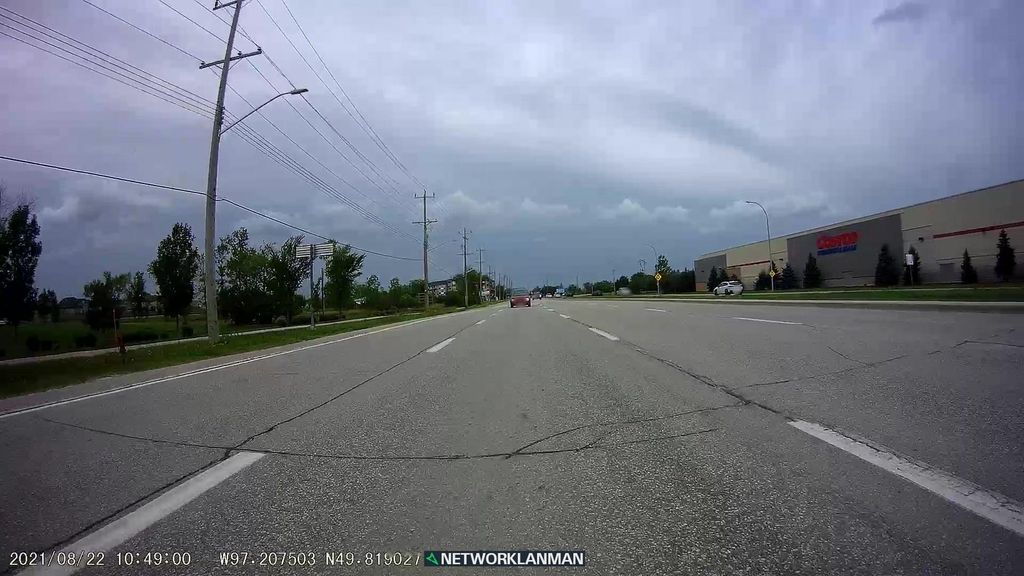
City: winnipeg